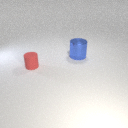
large blue metal cylinder to the right of small red rubber cylinder